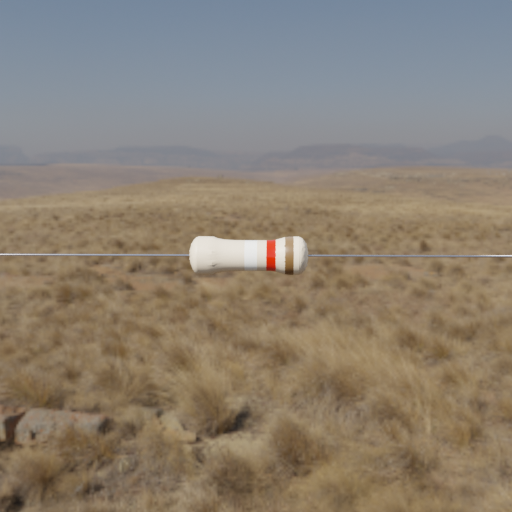
Resistor colour bands (in order): white, red, brown